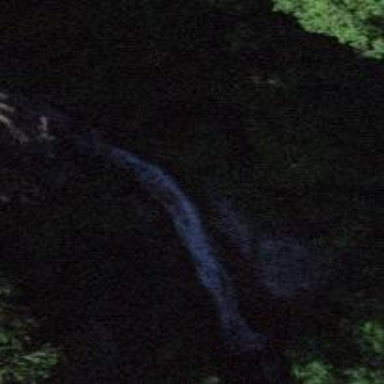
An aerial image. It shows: Beautiful waterfall.